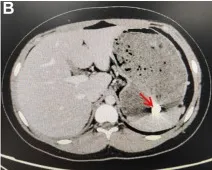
One battery in the stomach.
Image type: radiology (ct)